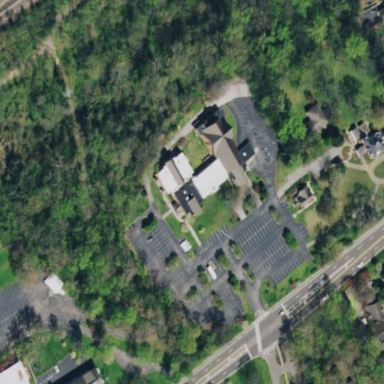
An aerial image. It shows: Building serving as place of worship.